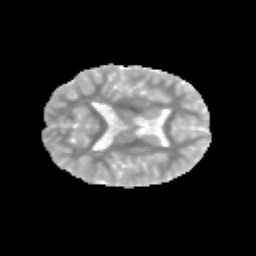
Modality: MD
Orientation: axial
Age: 12
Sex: male
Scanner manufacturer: siemens
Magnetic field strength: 3 T
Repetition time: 3.8 s
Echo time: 0.07 s